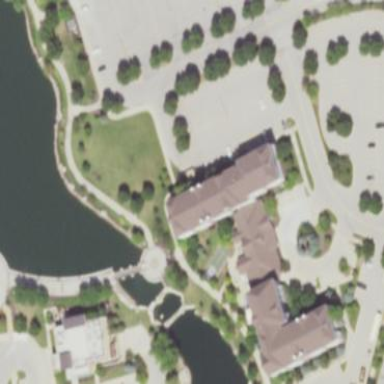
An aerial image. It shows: Hotel building.